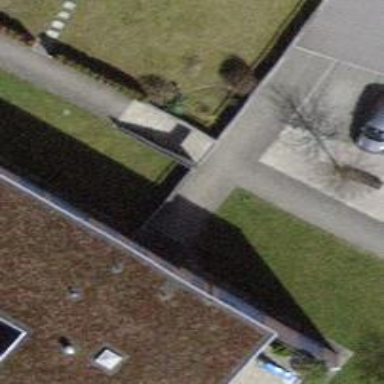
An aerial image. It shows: Set of steps made of paving stones.